Question: I would like to design an iPad app like the image in attach:
This application is done arround a UISplitViewController composed of:
- A ViewController or NavigationController on the left
- Another NavigationController on the right (detail).
The application is woking fine except that i see rounded corners betweens the 2 sides of the UISplitViewController...
What is the solution to have my app working as the app in copy ?

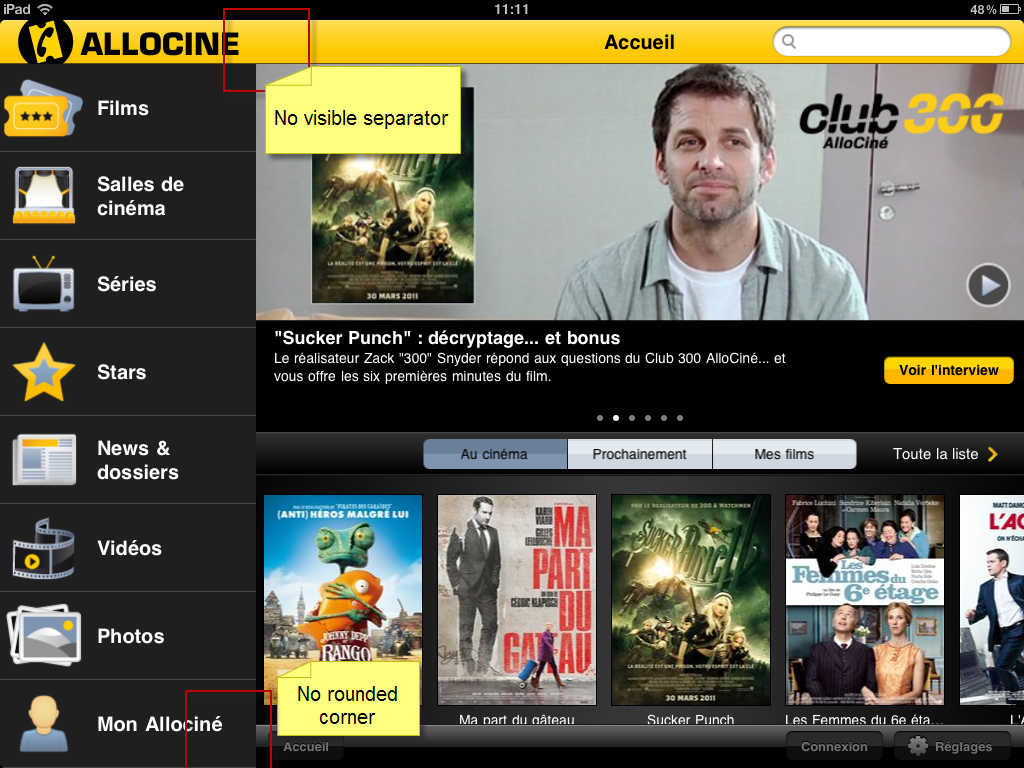
Answer: You dont need to use a split view controller to accomplish this, the controller itself does a lot of work for you but the same effect can be accomplished by a UITableViewController and a ViewController lined up side by side in landscape.
All you need implement is handler code for orientation change, to place the UITableViewController as a popover View trigger by some kind of button and for the other view to fill up the screen in portrait.